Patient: sex F, age 58
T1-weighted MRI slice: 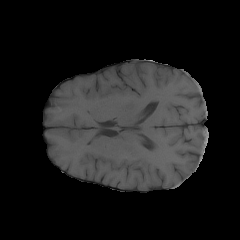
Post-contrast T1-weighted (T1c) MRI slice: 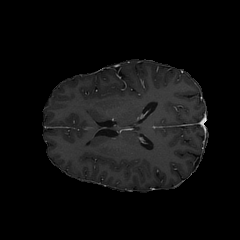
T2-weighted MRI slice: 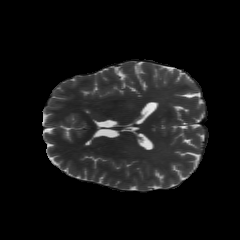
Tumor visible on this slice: no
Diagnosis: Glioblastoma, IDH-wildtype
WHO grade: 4